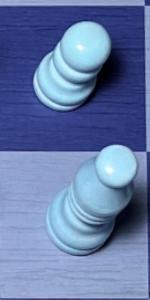
Label: Bishop_White